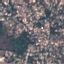
Land use / land cover: Residential